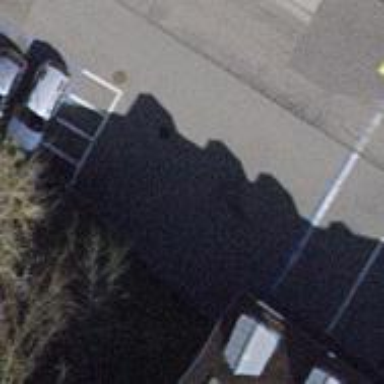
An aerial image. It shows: Asphalt parking area.